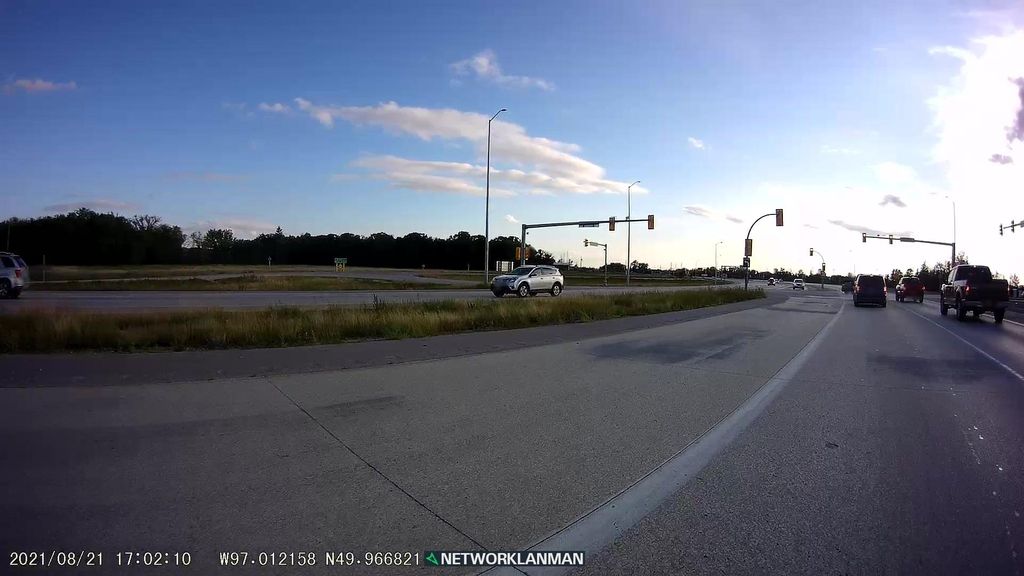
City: winnipeg